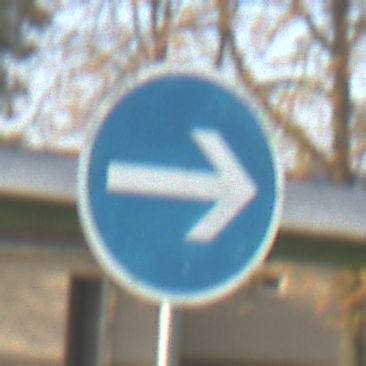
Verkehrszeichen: VorgeschriebeneFahrtrichtungHierRechts
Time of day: SunriseSunset
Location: Outdoor (Special)
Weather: Clear
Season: NotSpecified
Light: Natural